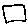
Label: square